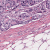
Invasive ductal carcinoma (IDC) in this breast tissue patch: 1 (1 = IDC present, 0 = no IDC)